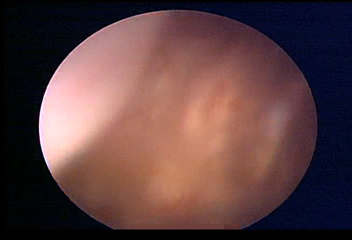
Modality: WLC
Class: Normal mucosa
Bladder cancer association: No